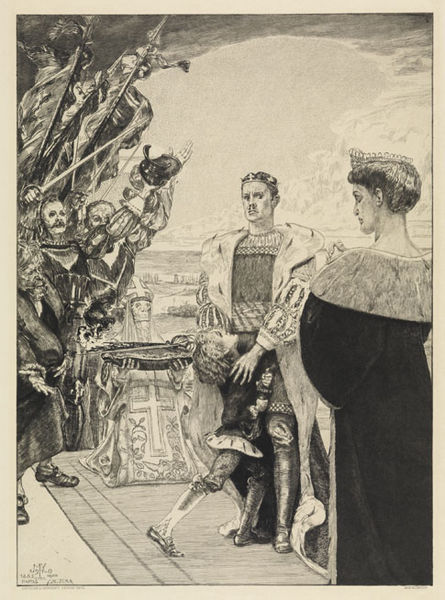
Titel: Herrscher (Vom Tode, Zweiter Theil, Opus XIII, Blatt 2)
Künstler: Max Klinger
Standort: Karlsruhe
Institution: Staatliche Kunsthalle Karlsruhe
Schlagwörter: gemälde, hand, himmel, kopf, mann, umhang, weiß, wolken, frauen, landschaft, menschen, frau, grau, hell, kleid, männer, schwarz, zeichnung, ausblick, blick, dame, wolke, hochformat, menge, symbolismus, teppich, alt, bart, bärte, hermelin, kleidung, pelz, schale, stehen, tod, signatur, horizont, kirche, boden, gewand, gold, mantel, adel, familie, kind, mutter, paar, vater, diadem, krone, balkon, fahnen, italien, schuhe, stab, fahne, flagge, grafik, klein, bischof, kissen, könig, soldaten, thron, karikatur, streng, klinger, junge, umarmen, knabe, kreuz, abschied, draußen, rückenfigur, becken, druck, schwarz weiß, schwert, schwerter, säbel, knien, volk, degen, helm, stiefel, herrscher, kardinal, nerz, ritter, armee, besuch, prister, skelett, herzog, krönung, priester, empfang, prinz, strenge, kreuzzug, lanzen, königin, gesandter, speer, speere, flaggen, jubel, sohn, kaiserin, umahng, zepter, gerippe, king, goldkrone, königing, katholisch, zobel, königssohn, schwar weiß, umhag, 19. jahrhundert, #haare, fhnen, besuc, poelz, vivat, zugmantel